Question: My SQL Query looks completely fine but I keep getting the same error message.
What i want to do is a simple search it will look inside the data table which holds xml for a match.

Fatal error: Problem preparing query (SELECT * FROM propertie_ids WHERE data LIKE '%test%' ) You have an error in your SQL syntax; check the manual that corresponds to your MySQL server version for the right syntax to use near ''%test%'
'''
$trimmed = "test";
$results = $this->db->rawQuery("SELECT * FROM propertie_ids WHERE data LIKE %$trimmed%");
'''
<URL>
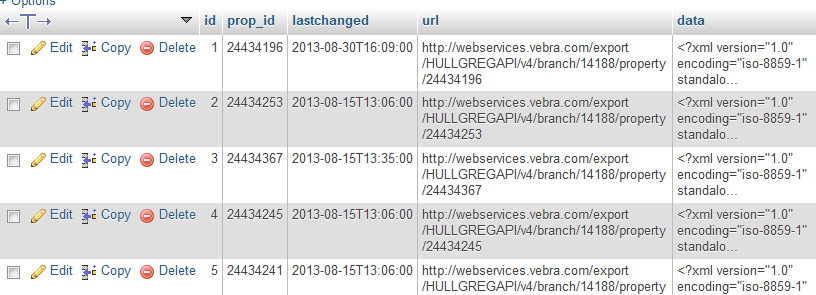
Answer: Try like this
'''
<?php
$trimmed = "test";
$results = $this->db->rawQuery("SELECT * FROM propertie_ids WHERE data LIKE ".'%'.$trimmed.'%'."");
'''
Found this from your DB Class. You can try this.
'''
<?php
$trimmed = array('%test%');
$results = $this->db->rawQuery("SELECT * FROM propertie_ids WHERE data LIKE ?",$trimmed);
print_r($results);
'''